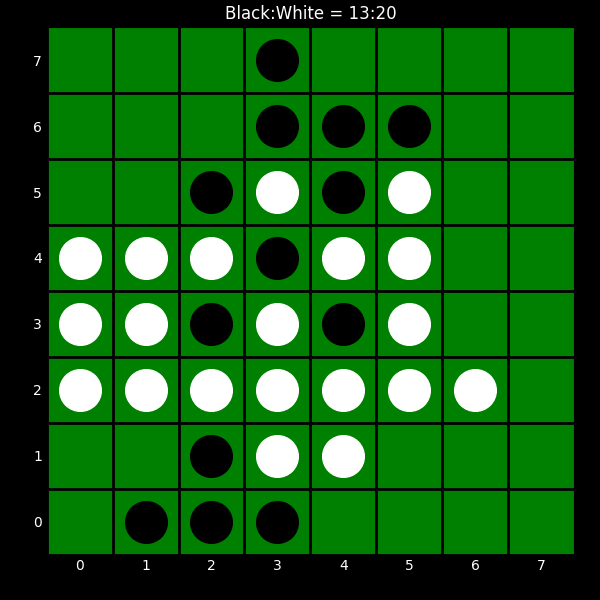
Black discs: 13
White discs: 20